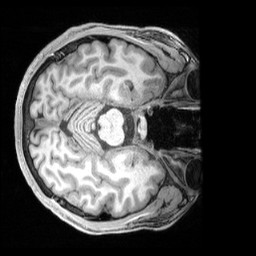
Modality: T1w
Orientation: axial
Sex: male
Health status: ill
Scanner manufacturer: siemens
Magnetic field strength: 3 T
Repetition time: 2.4 s
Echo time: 0.00201 s